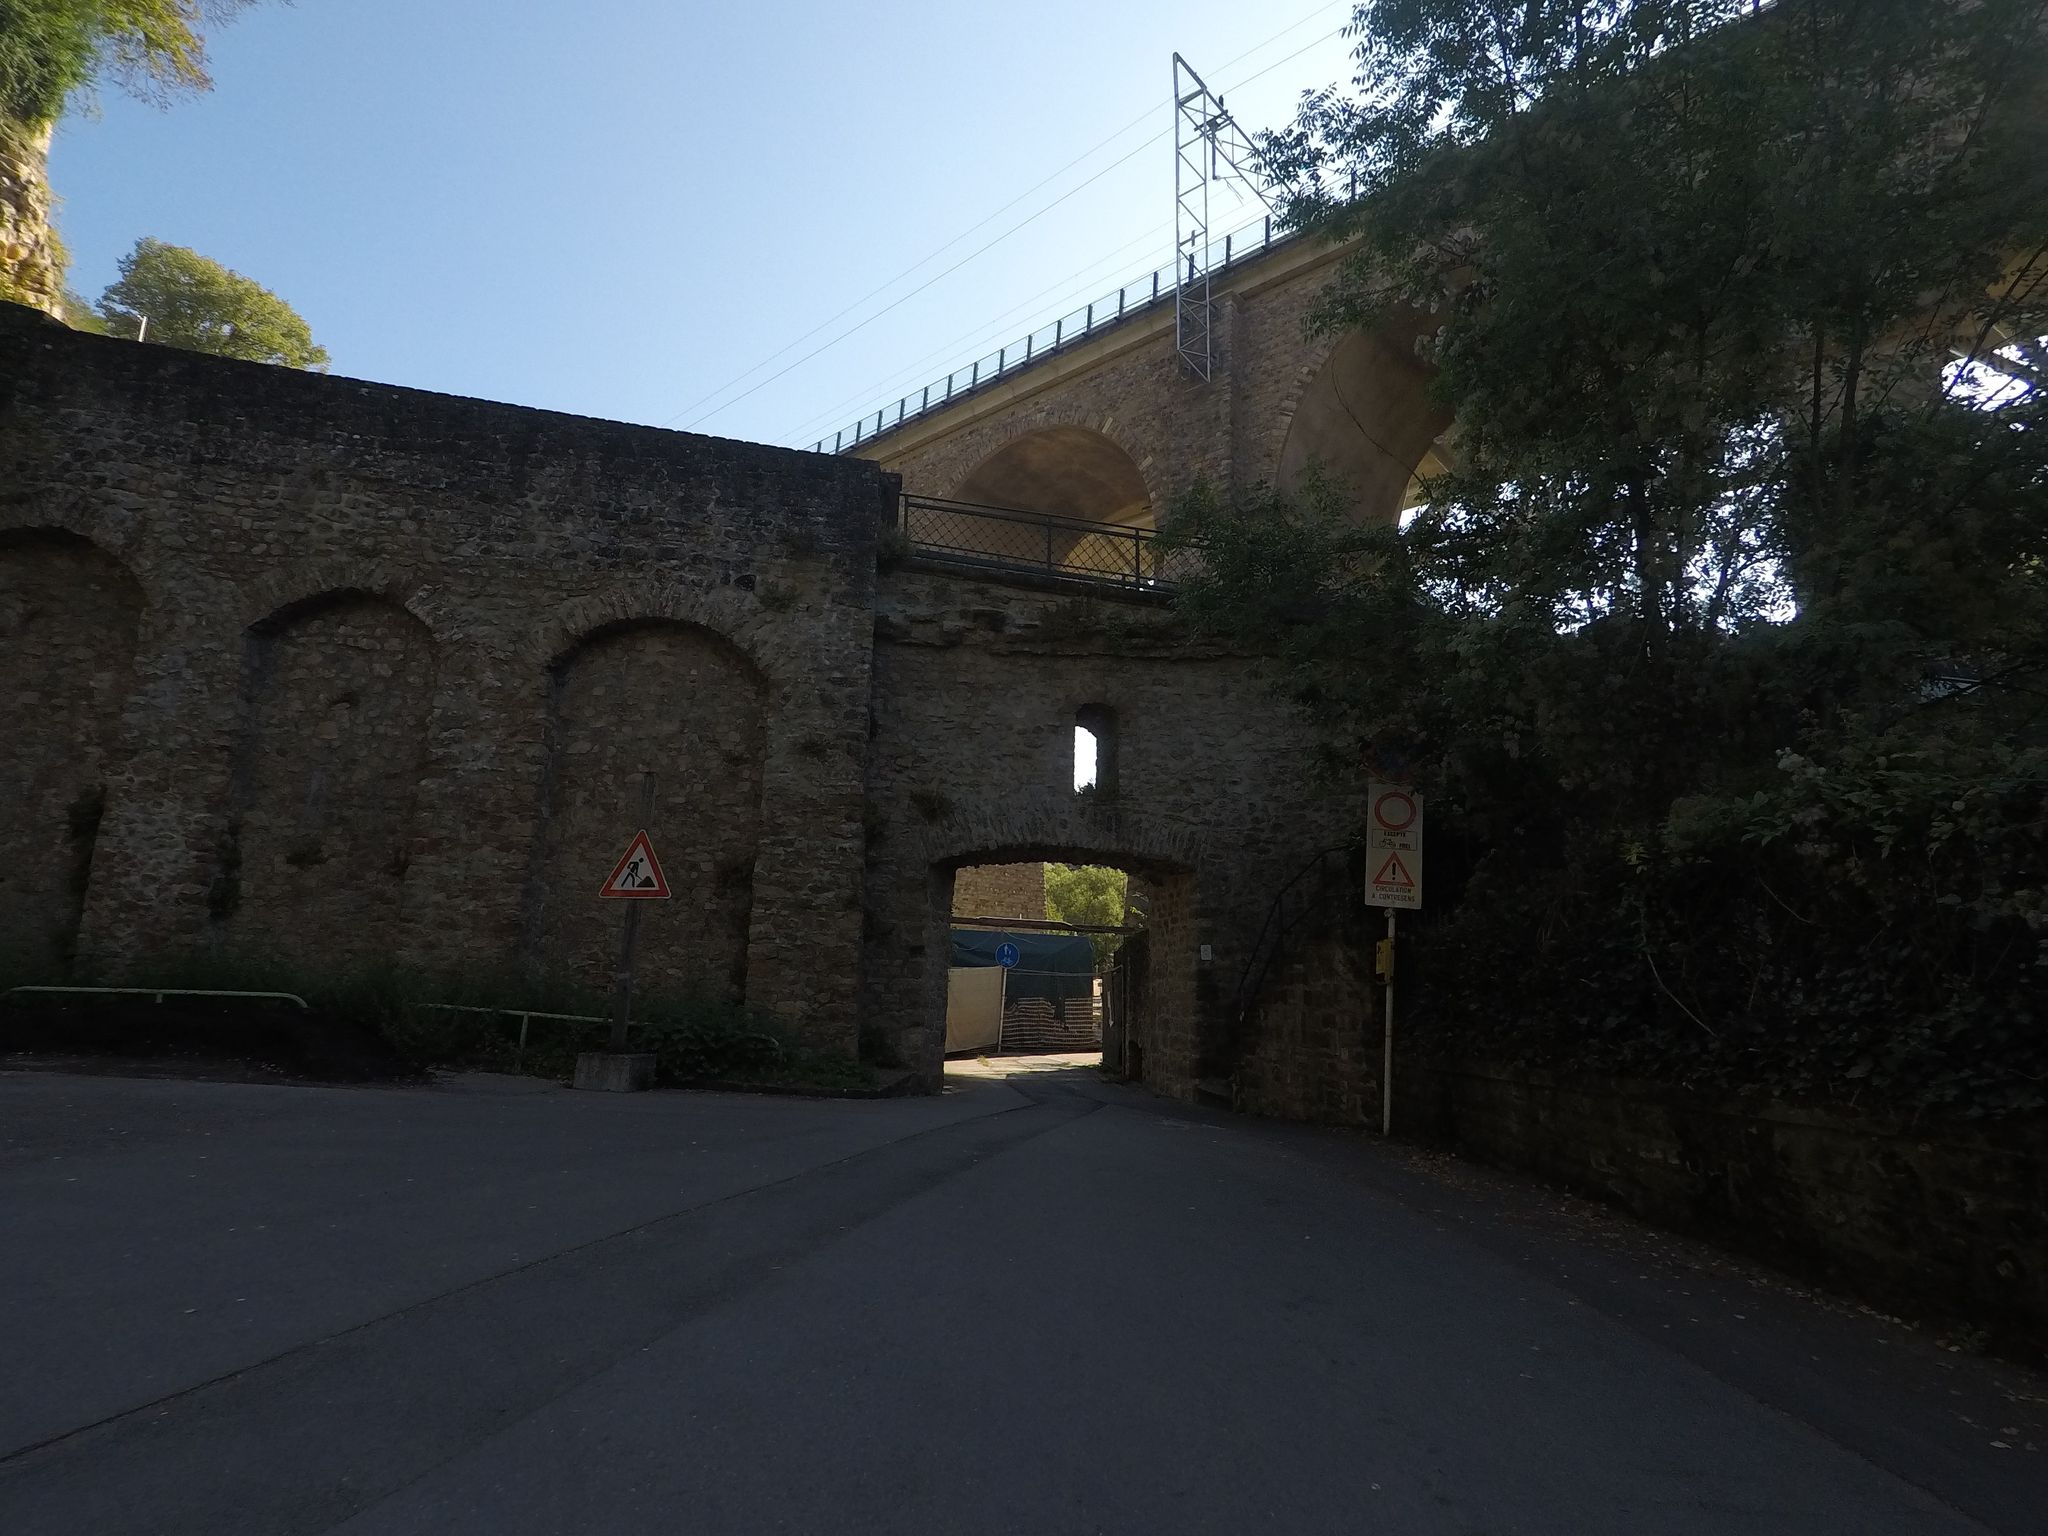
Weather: clear
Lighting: dusk/dawn
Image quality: good
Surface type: walking surface
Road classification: path, living_street
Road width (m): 2
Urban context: urban centre
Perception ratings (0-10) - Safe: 3.54, Lively: 4.05, Beautiful: 7.37, Boring: 8.85, Depressing: 2.28, Wealthy: 1.29